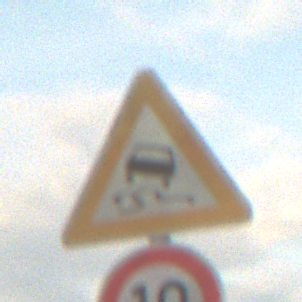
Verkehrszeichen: SchleuderOderRutschgefahr
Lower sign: Geschwindigkeit10
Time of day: SunriseSunset
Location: Outdoor (RoadRail)
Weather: PartlyCloudy
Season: NotSpecified
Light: Natural